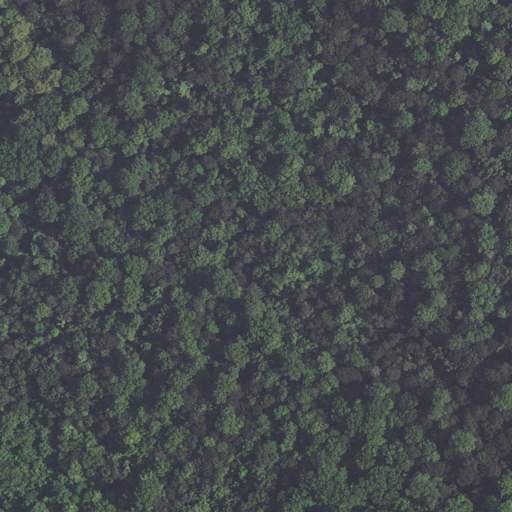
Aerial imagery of cape in Mississippi named Huntington Point containing only woody wetlands